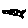
Label: fish